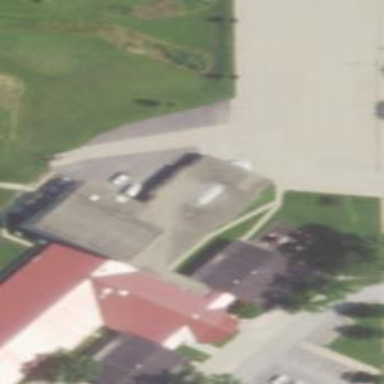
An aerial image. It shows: School building.